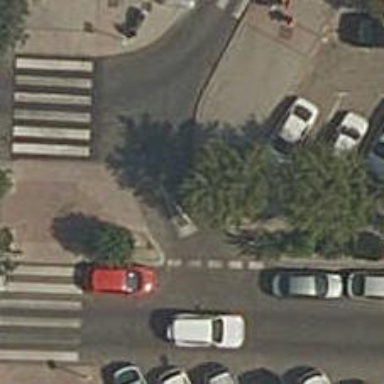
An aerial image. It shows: Unmarked crossing with raised kerb.